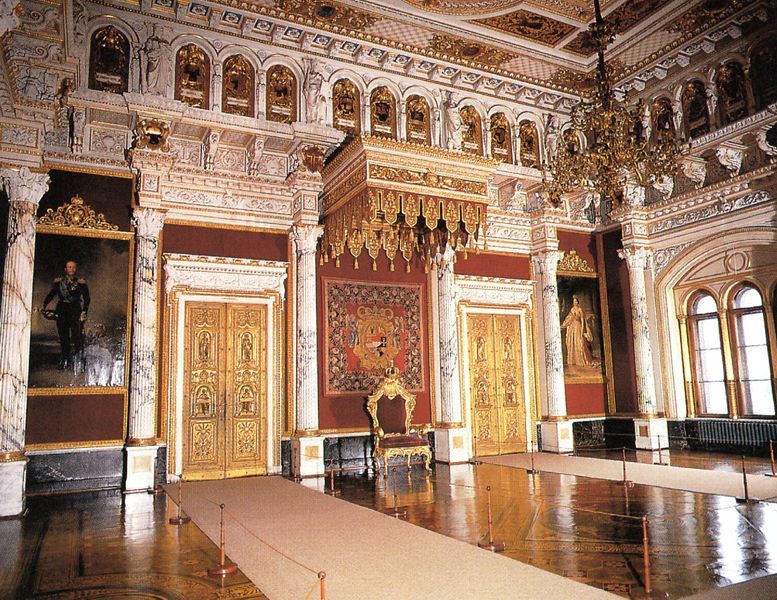
Titel: Schweriner Schloss
Standort: Schwerin, Schloss (EU - D - Mecklenburg-Vorpommern)
Schlagwörter: gemälde, mann, weiß, fenster, frau, licht, marmor, raum, stuhl, säule, säulen, tür, rot, schloss, ornament, teppich, samt, bild, portrait, boden, gold, interieur, reich, sessel, innen, bilder, türen, parkett, saal, architecture, chair, chandelier, columns, corinthian, hall, ornate, palace, red, thron, throne, white, carpet, gilded, interior, polster, room, windows, yellow, glanz, tapestry, kronleuchter, stuck, brown, floor, läufer, parquet, foto, bögen, palast, festlich, kapitelle, kapitell, wood, orange, baldachin, light, absperrung, portraits, fence, marble, doors, mural, canopy, parket, capitals, carpets, polished, tapistry, paneled, portraites, chalander, portarte